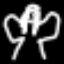
Label: angel